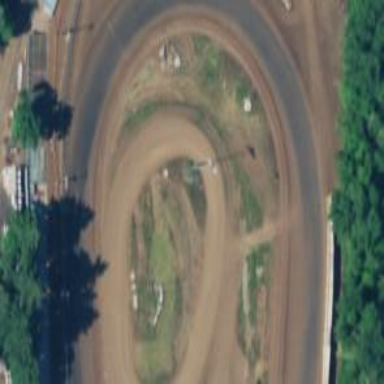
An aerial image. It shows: Raceway for motor sports.